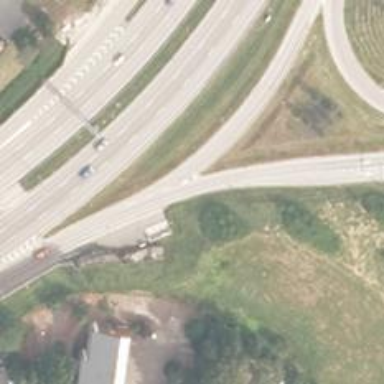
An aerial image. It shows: Trunk link highway with asphalt surface.